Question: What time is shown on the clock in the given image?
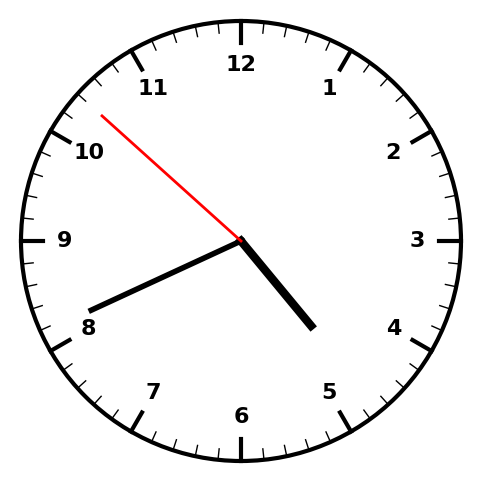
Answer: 04:40:52